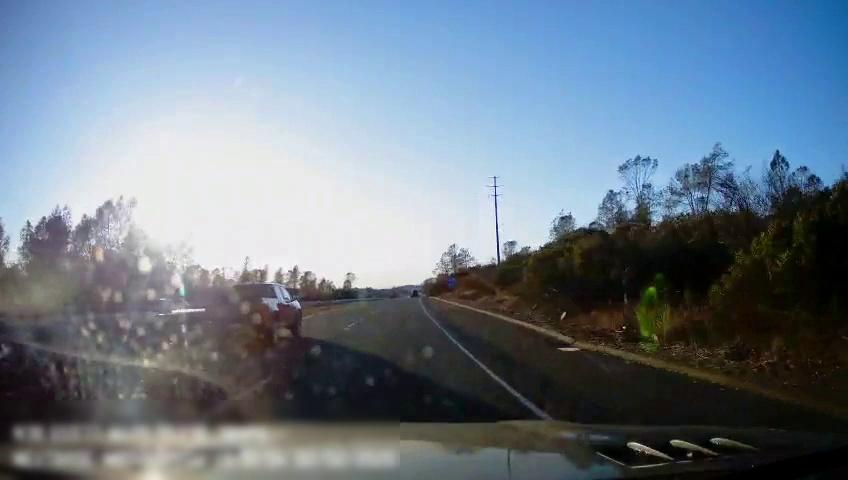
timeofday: Day
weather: Sunny
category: Drivable Space
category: Drivable Space
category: Vehicles | Truck
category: Lanes | Current Lane
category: Lanes | Current Lane
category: Lanes | Alternate Lane
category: Traffic | Signs